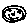
Label: smiley face